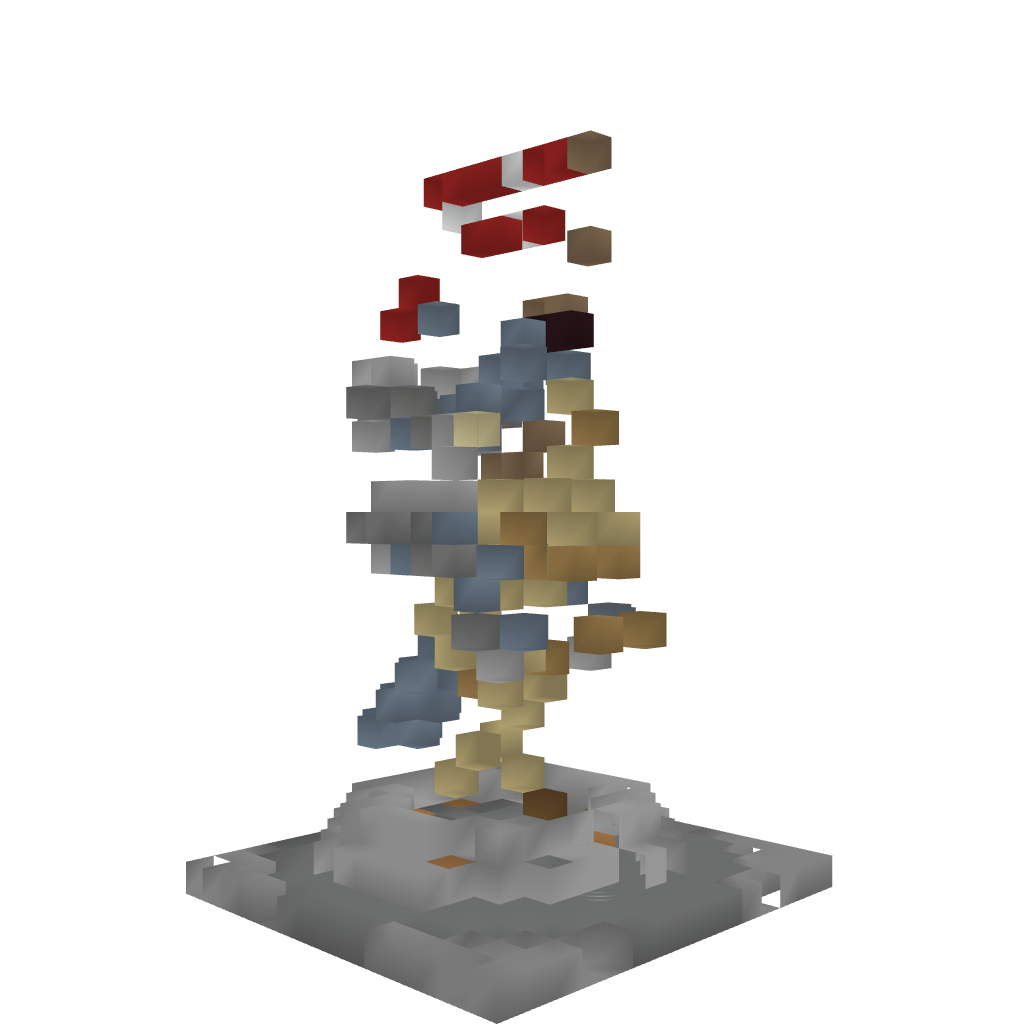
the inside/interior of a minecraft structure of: Knight and horse statue